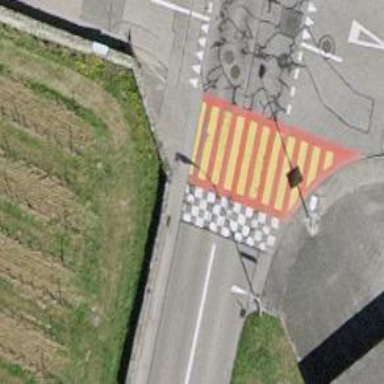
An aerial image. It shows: Zebra crossing on the road.